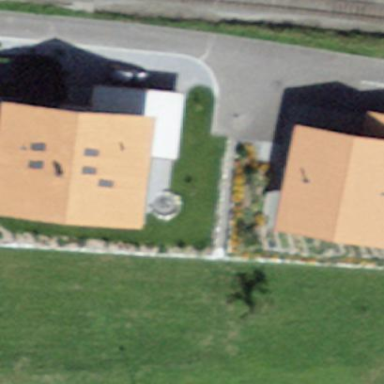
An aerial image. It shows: Simple and straightforward house.